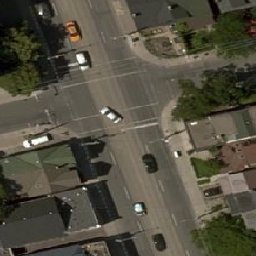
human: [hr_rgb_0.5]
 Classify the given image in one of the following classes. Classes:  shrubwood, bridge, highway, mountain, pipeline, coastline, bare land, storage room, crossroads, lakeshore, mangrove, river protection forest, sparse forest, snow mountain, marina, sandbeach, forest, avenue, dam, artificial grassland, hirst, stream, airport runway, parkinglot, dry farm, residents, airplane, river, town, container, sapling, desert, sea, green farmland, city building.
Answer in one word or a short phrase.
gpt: crossroads